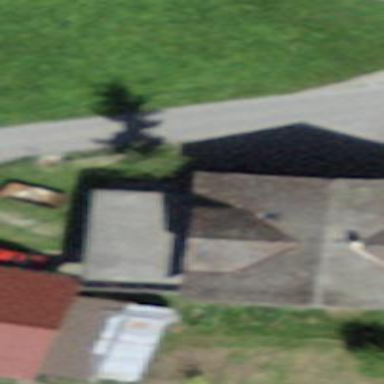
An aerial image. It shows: Residential building.